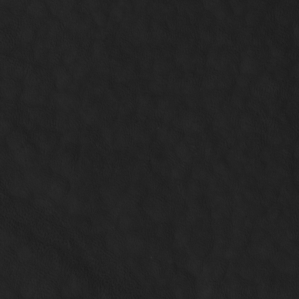
Label: non_frost